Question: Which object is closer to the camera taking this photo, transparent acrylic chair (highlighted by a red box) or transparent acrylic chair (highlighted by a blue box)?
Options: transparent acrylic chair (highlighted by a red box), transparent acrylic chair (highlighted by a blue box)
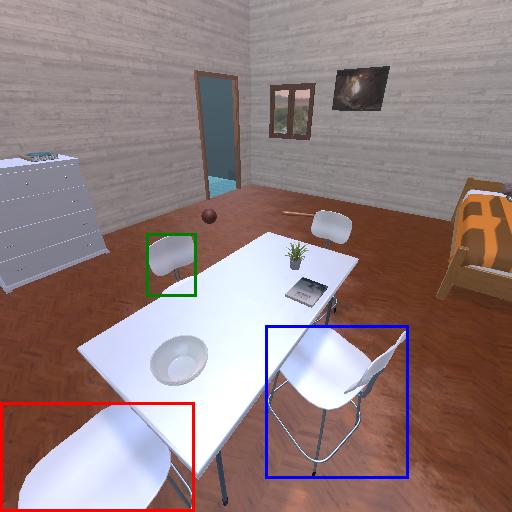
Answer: transparent acrylic chair (highlighted by a red box)